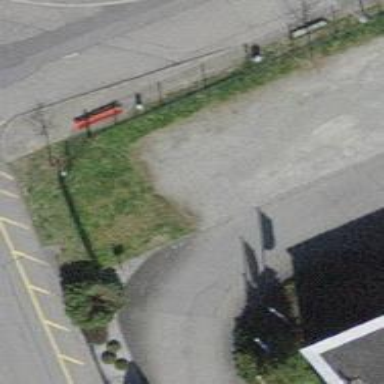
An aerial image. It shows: Bench for seating.